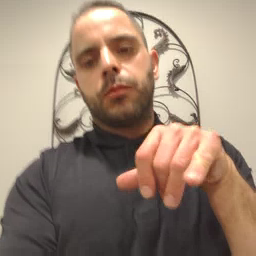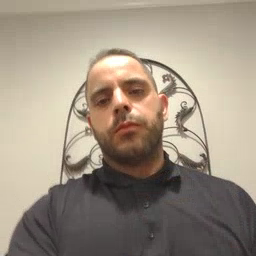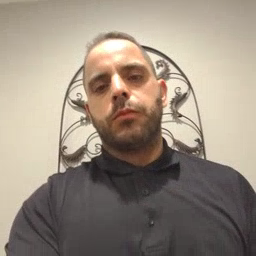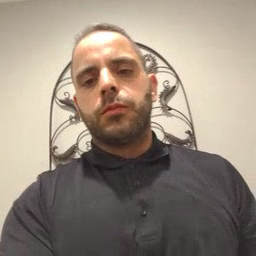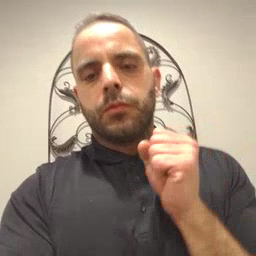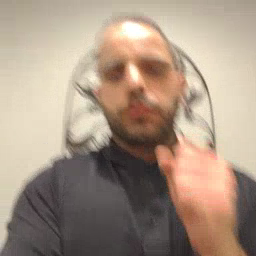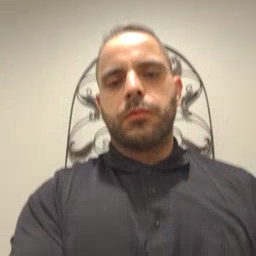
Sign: refrigerator